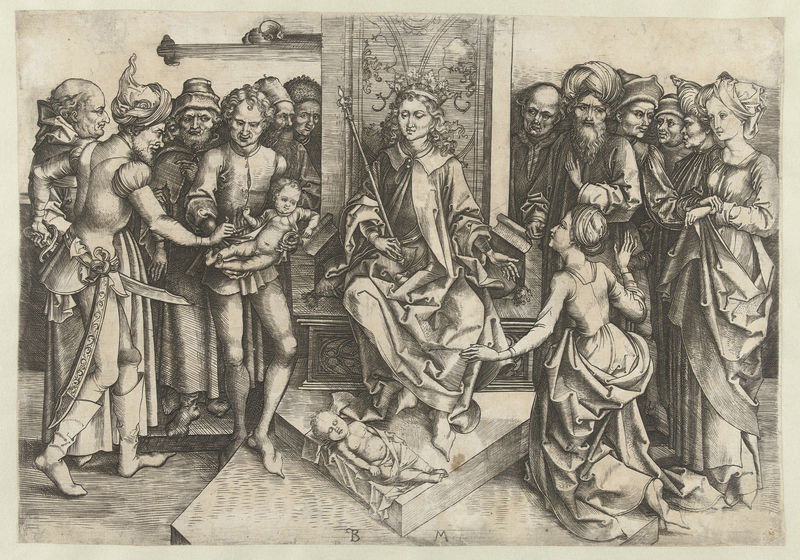
Titel: Oordeel van Salomo (Salomon)
Künstler: Monogrammist BM
Standort: Amsterdam
Institution: Rijksmuseum
Schlagwörter: frauen, kind, kinder, baby, thron, knie, säbel, babies, turban